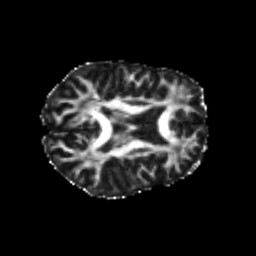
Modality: FA
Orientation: axial
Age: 24
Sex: female
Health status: healthy
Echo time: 0.074 s